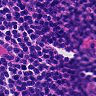
Metastatic tissue present: no